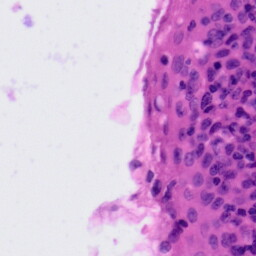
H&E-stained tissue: Tonsil